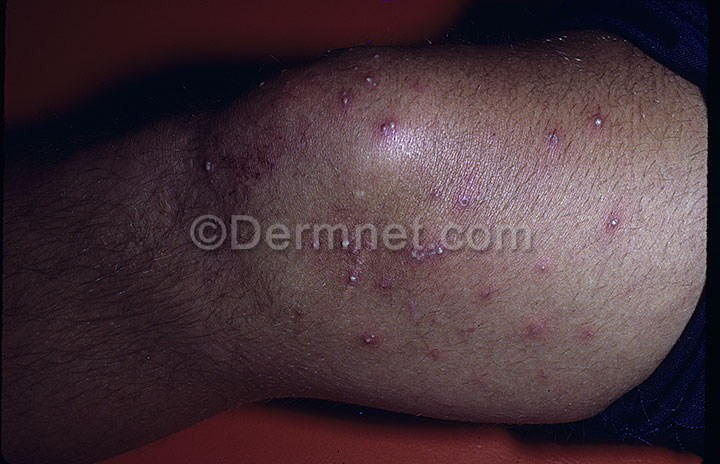
Disease: Scabies Lyme Disease and other Infestations and Bites